Question: I have a database (MSSQL) with a table as follows:
'''
CREATE TABLE [dbo].[Ciphers](
[Time] [datetime] NULL,
<URL> NULL,
<URL> NULL,
<URL> NULL,
<URL> NULL,
<URL> NULL,
<URL> NULL
) ON [PRIMARY]
'''
A couple of rows can look like this:

Now I want to count the number of occurrences of the combination of CipherName, CipherVersion and CipherBits for each top level domain.
Almost like this:
'''
SELECT CipherName, CipherVersion, CipherBits, COUNT(ClientIP) As "Hits"
from Ciphers
WHERE Hostname like '%domain.com'
Group by CipherName, CipherVersion, CipherBits
'''
The crux is that I only want to count unique instances of each client IP. That is, if a customer has browsed to sub.domain.com and test.domain.com I don't want to count this as two, just one.
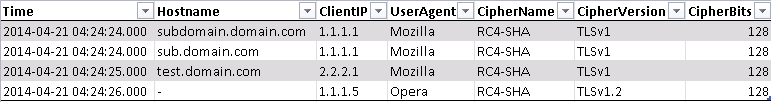
Answer: Given that you aren't grouping by 'HostName', it looks like all you need is <URL>:
'''
SELECT CipherName, CipherVersion, CipherBits, COUNT(DISTINCT ClientIP) As "Hits"
from Ciphers
WHERE Hostname like '%domain.com'
Group by CipherName, CipherVersion, CipherBits;
'''
<URL>